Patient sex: F
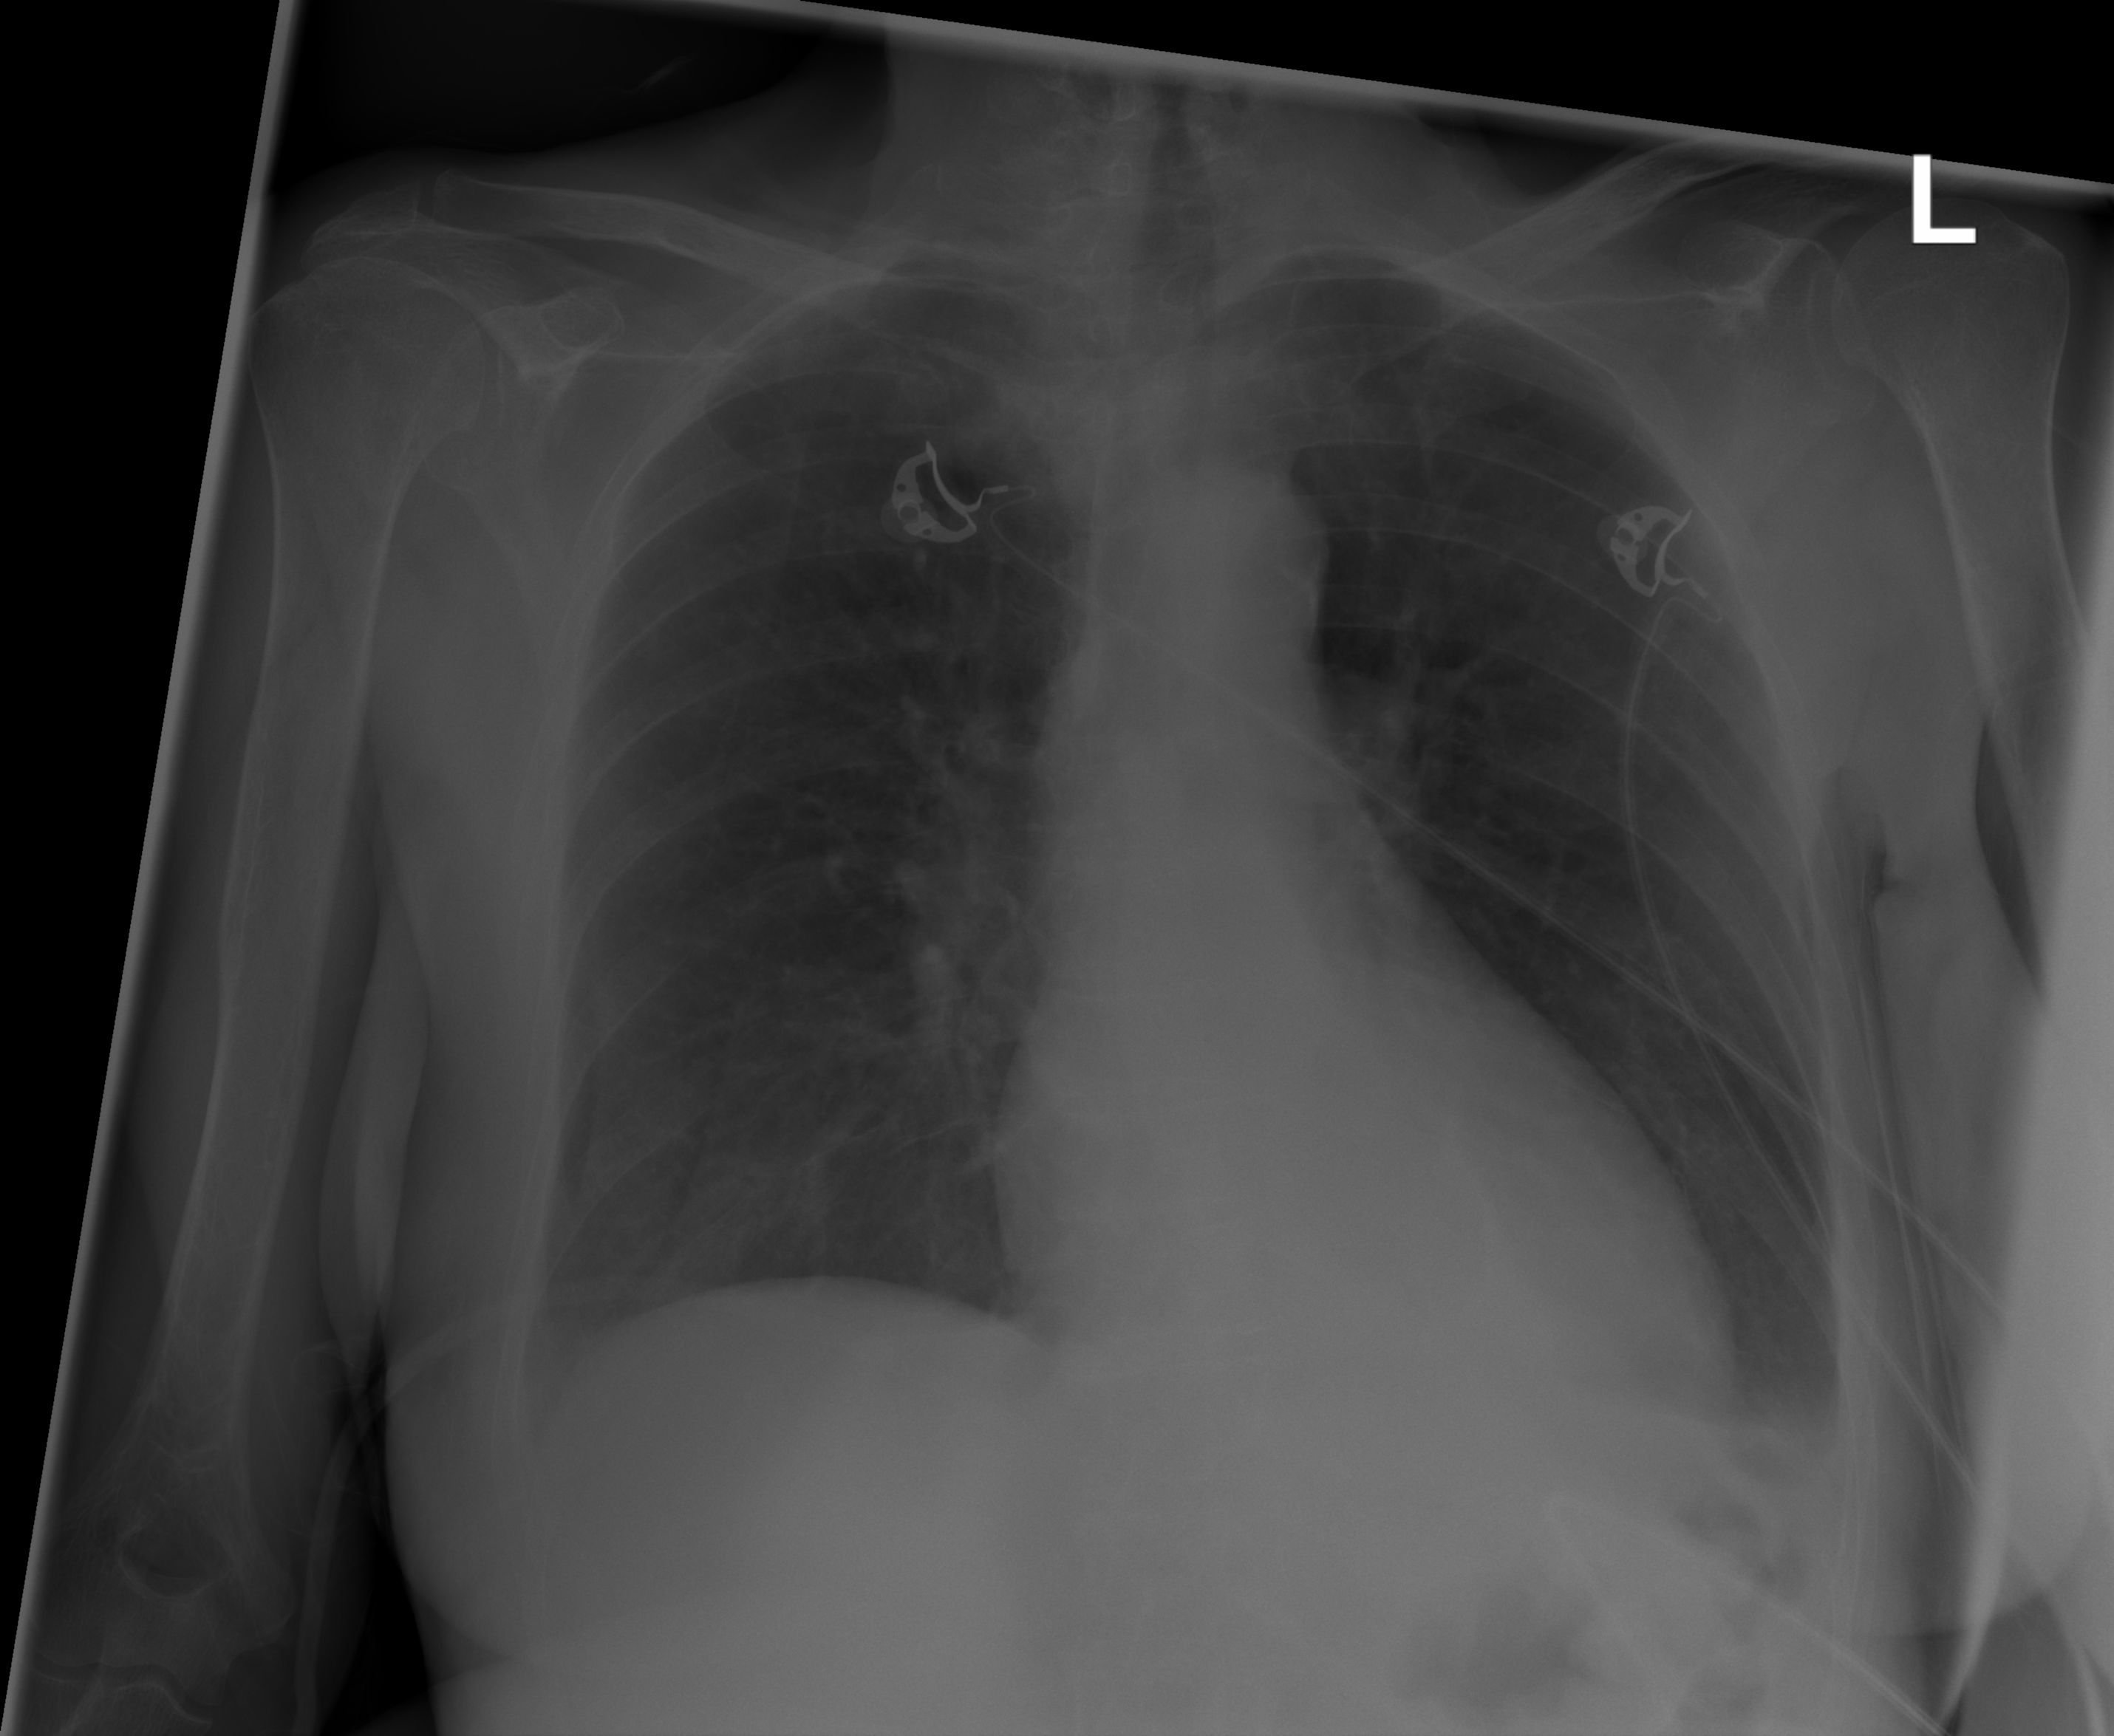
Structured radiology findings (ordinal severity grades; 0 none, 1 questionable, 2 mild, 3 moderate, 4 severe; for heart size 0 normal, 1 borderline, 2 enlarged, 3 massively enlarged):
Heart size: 1
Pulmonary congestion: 0
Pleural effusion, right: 2
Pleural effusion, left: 2
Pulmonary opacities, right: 0
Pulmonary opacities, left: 0
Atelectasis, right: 2
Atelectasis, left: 0